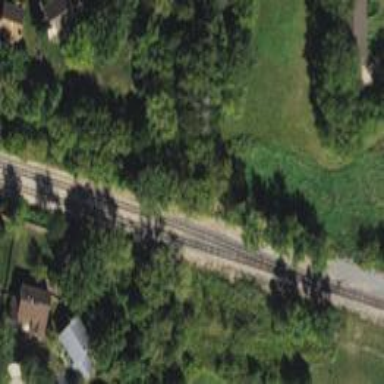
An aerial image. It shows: Railway siding for service.